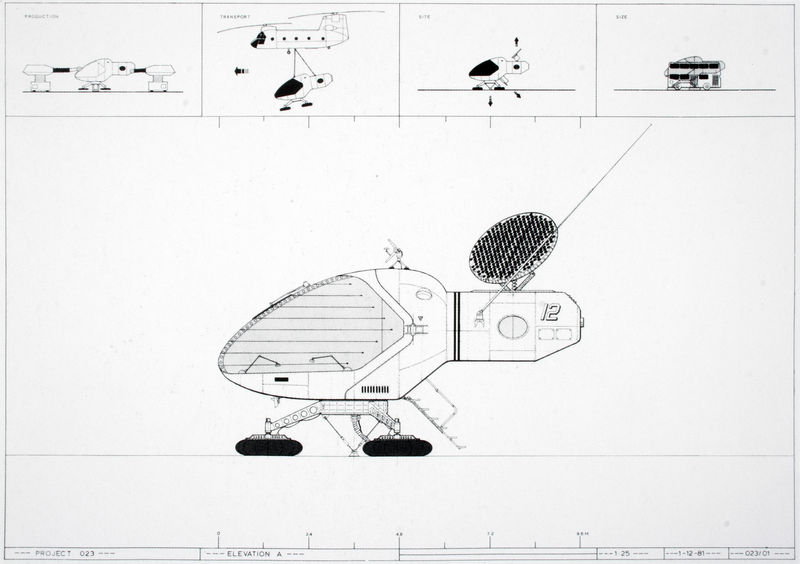
Titel: Projekt 023, Ansicht
Künstler: Future Systems
Schlagwörter: weiß, grau, schwarz, skizze, stützen, zeichnung, studie, transport, grafik, graphik, polster, stufen, technik, schwarzweiß, beschriftung, noppen, nummer, pfeile, beschreibung, maßstab, maße, unterteilung, zukunft, hubschrauber, fluggerät, helikopter, radar, hunschrauber, traglastberechnung